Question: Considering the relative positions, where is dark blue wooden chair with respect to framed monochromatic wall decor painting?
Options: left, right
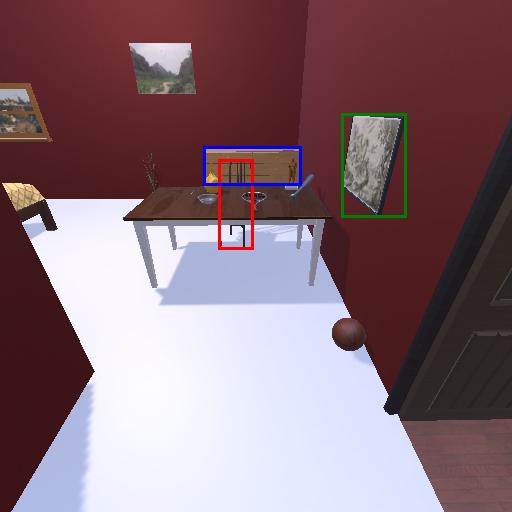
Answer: left